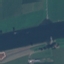
Land use / land cover: River